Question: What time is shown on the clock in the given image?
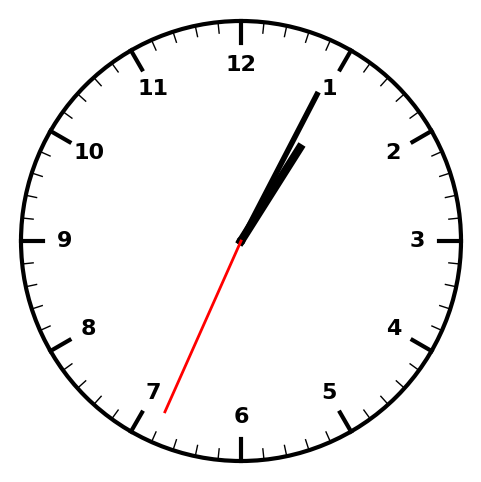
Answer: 01:04:34